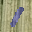
Label: 1